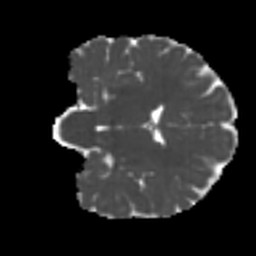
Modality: MD
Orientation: coronal
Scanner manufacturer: siemens
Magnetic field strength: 3 T
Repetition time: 4 s
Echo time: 0.0594 s